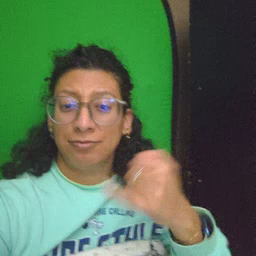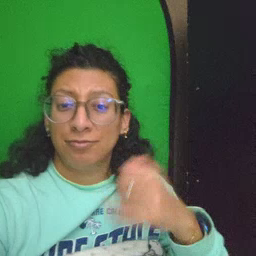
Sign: cowboy